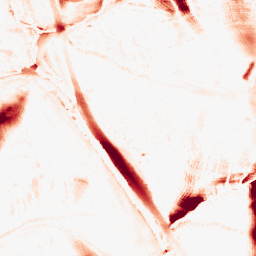
Category: morphological
Decomposition family: morphological_ellipse
Decomposition parameters: operation: opening
width: 20
height: 50
Upsampling method: sinc_blackman
Upsampling parameters: scale: 4
kernel_size: 16
Upsampling scale: 4